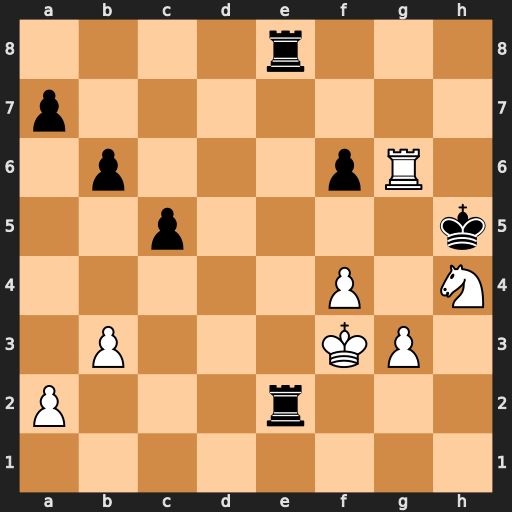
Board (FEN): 4r3/p7/1p3pR1/2p4k/5P1N/1P3KP1/P3r3/8
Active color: w
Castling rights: -
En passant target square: -
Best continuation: g4+ Kxh4 Rh6#